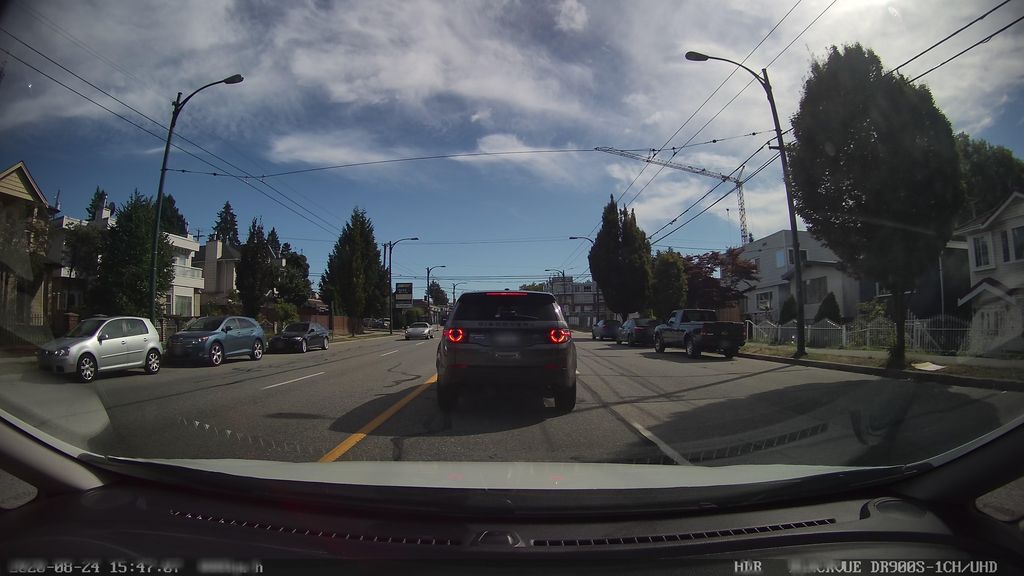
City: vancouver